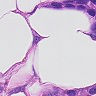
Metastatic tissue present: yes